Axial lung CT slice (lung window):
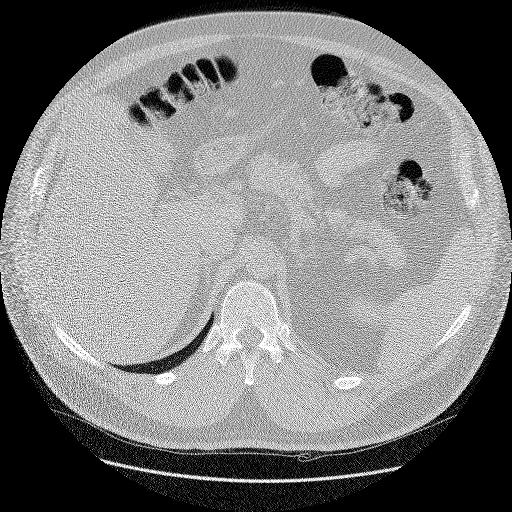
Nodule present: no